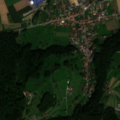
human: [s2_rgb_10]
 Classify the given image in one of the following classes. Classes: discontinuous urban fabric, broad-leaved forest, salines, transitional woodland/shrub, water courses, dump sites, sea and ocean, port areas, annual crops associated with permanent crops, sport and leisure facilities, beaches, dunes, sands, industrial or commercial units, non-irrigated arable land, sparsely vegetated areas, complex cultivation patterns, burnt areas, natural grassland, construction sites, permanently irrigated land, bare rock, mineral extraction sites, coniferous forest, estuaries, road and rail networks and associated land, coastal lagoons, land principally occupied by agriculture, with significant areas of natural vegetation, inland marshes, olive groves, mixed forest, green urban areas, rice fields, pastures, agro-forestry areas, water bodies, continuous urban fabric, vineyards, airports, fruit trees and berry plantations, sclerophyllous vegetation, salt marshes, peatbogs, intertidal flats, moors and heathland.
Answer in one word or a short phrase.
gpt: discontinuous urban fabric, non-irrigated arable land, complex cultivation patterns, coniferous forest, mixed forest